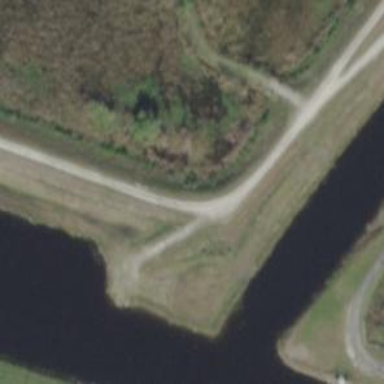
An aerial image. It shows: Track road with grade 2 tracktype and embankment.